Question: I have a AdvancedDataGrid object on which i wish to have item renderer which is another grid, which to show when i click on the corresponding row.

-
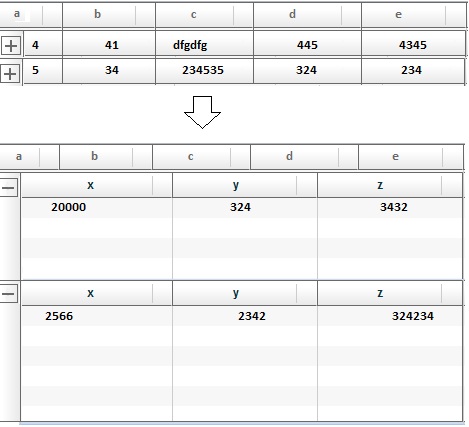
Answer: Look at the following link. This helps you.
<URL>